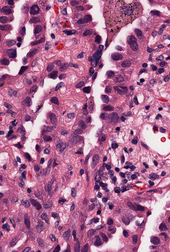
Tumor epithelial tissue: yes
Tumor-associated stroma tissue: yes
Normal tissue: no